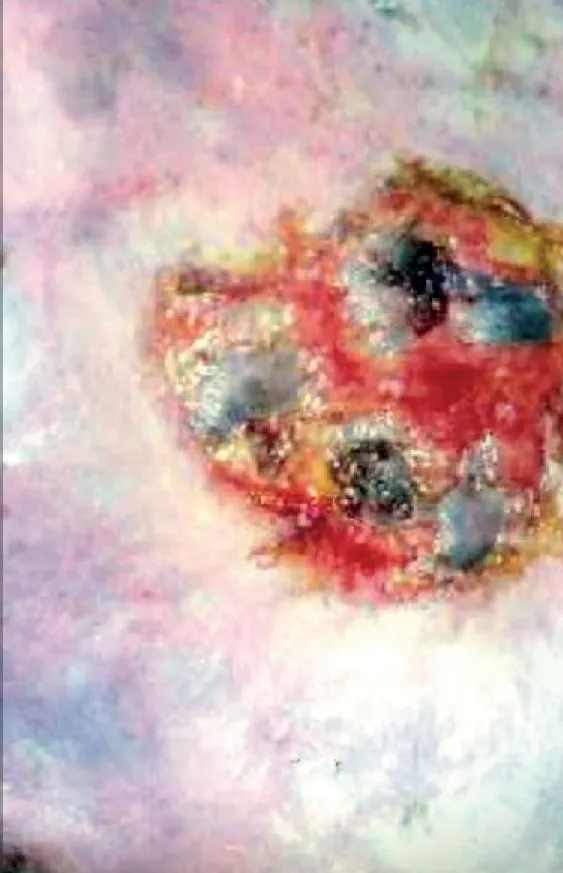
Pinch grafting done after 1 week of modified Unna Boot dressing.
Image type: medical_photograph (skin_photograph)